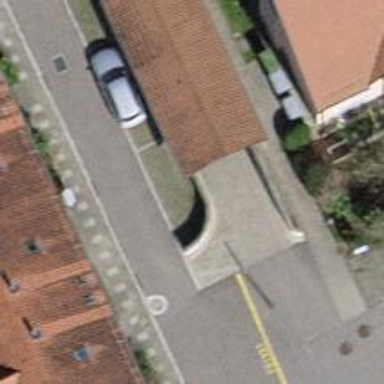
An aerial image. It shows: Parking entrance.